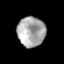
Tissue: prostate
Cell type: Myeloid cells
Senescence score: 0.3221
Nuclear area (px): 814
Mean DAPI intensity: 168.405